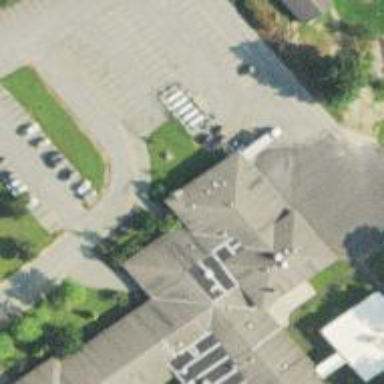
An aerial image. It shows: Healthcare clinic.